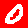
Digit: 0